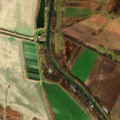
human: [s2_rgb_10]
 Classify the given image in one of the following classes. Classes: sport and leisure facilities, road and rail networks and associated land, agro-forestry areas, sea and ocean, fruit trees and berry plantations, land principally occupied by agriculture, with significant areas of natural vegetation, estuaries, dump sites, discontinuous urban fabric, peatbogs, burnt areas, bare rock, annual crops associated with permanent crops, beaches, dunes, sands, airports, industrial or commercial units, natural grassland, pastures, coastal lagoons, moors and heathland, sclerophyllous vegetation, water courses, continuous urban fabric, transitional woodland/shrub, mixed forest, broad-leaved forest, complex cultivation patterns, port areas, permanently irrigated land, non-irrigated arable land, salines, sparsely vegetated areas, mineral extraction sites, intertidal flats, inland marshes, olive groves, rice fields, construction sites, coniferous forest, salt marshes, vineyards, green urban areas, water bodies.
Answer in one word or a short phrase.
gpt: non-irrigated arable land, pastures, land principally occupied by agriculture, with significant areas of natural vegetation, water bodies